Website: lowes
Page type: customer-info-address
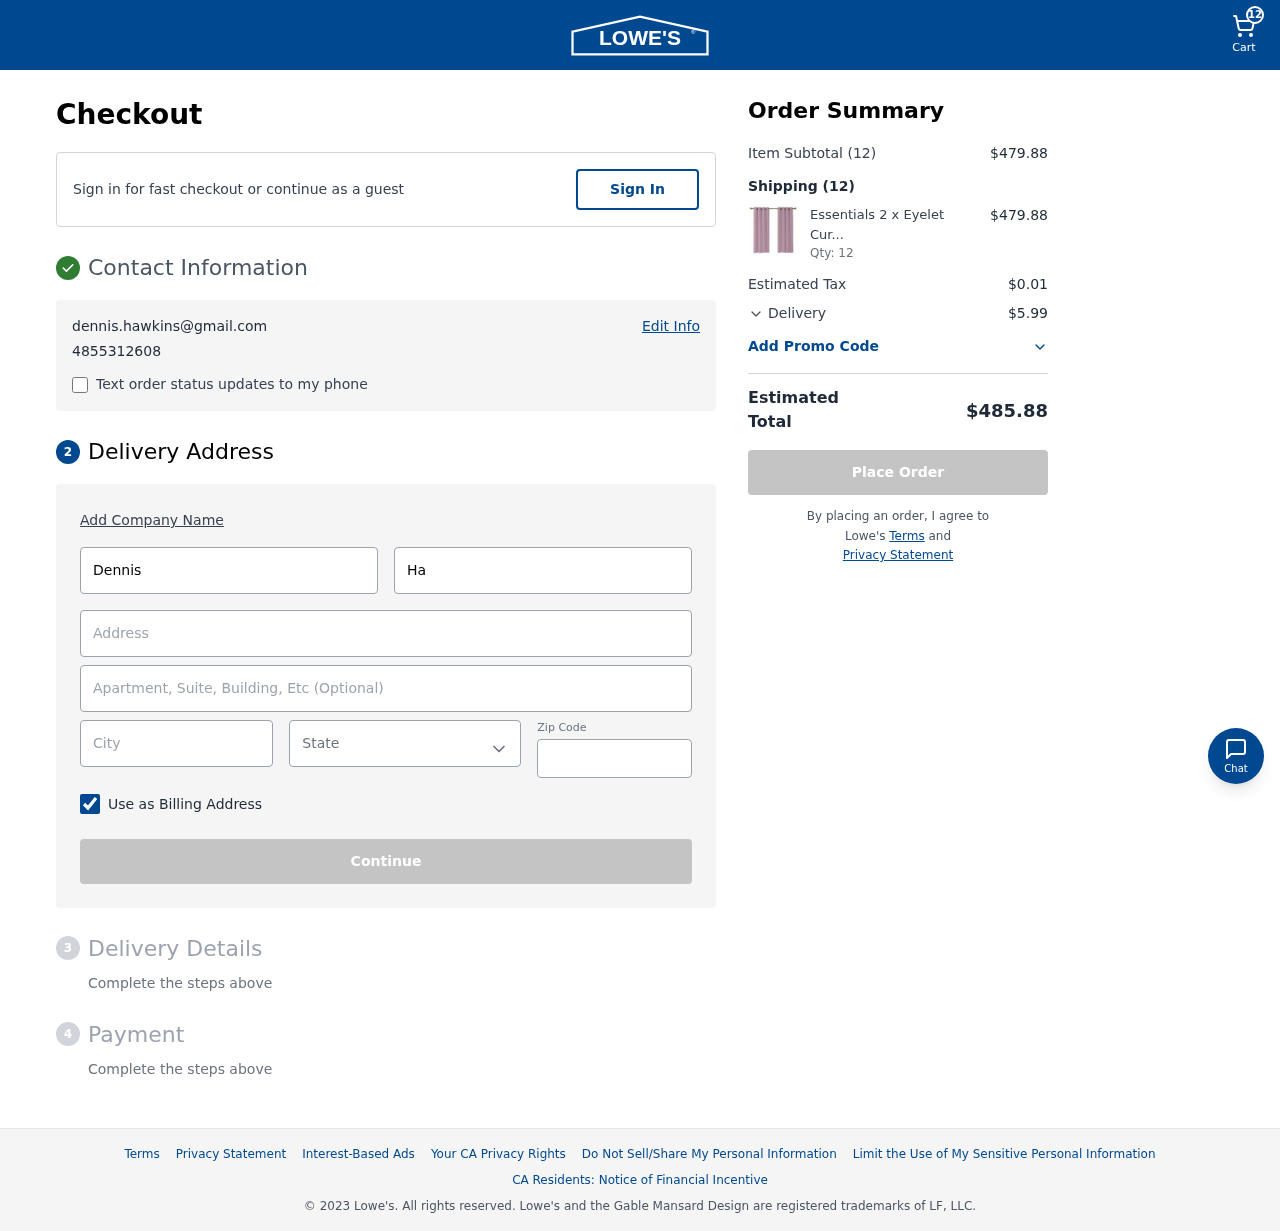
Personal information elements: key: PII_CITY
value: West Davidborough
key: PII_EMAIL
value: dennis.hawkins@gmail.com
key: PII_FIRSTNAME
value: Dennis
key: PII_LASTNAME
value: Hawkins
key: PII_PHONE
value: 4855312608
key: PII_POSTCODE
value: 98538
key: PII_STATE
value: MH
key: PII_STREET
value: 2702 Morris Stravenue Apt. 969
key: PII_STREET2
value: Apt. 165
Product elements: key: PRODUCT1_NAME
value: Essentials 2 x Eyelet Curtains
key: PRODUCT1_QUANTITY
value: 12
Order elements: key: ORDER_NUM_ITEMS
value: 12
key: ORDER_SUBTOTAL
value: $479.88
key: ORDER_NUM_ITEMS2
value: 12
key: ORDER_SUBTOTAL2
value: $479.88
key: ORDER_TAX
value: $0.01
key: ORDER_SHIPPING_COST
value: $5.99
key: ORDER_TOTAL
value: $485.88